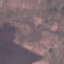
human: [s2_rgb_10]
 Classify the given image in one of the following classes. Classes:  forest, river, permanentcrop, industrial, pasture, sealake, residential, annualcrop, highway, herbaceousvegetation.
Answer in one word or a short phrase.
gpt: HerbaceousVegetation